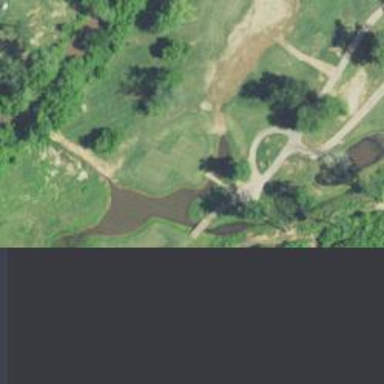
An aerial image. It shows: Footway that doubles as golf path.